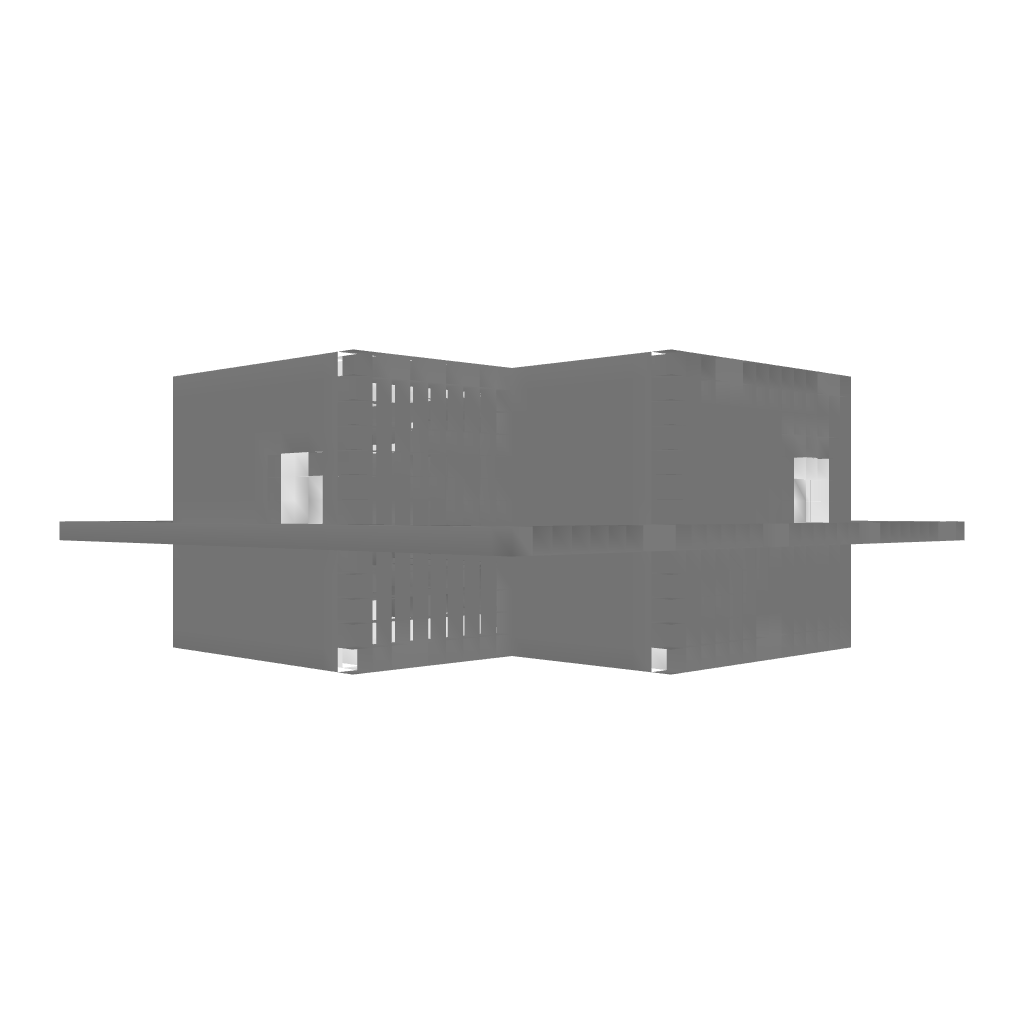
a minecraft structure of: Redstone torch key 4 door system bad low quality